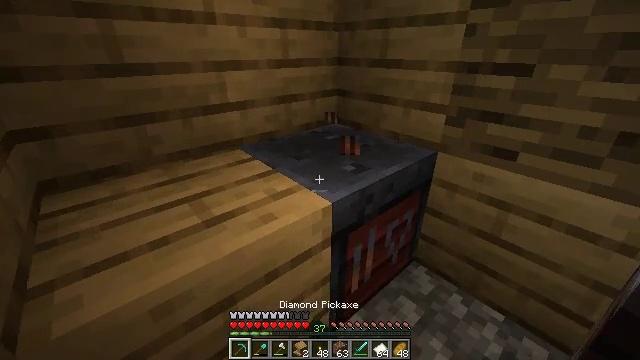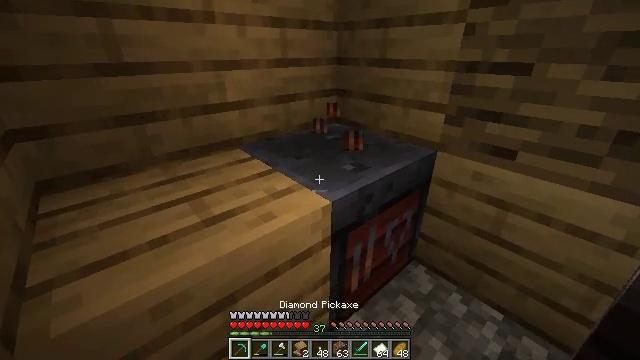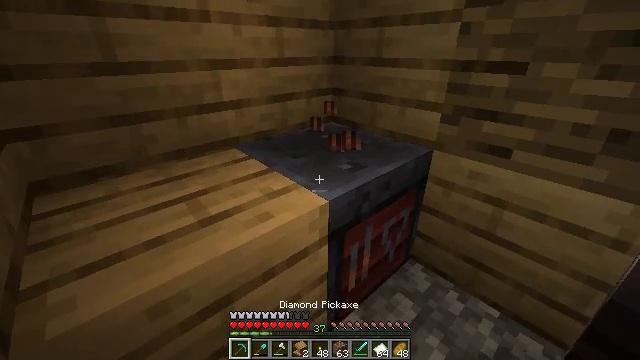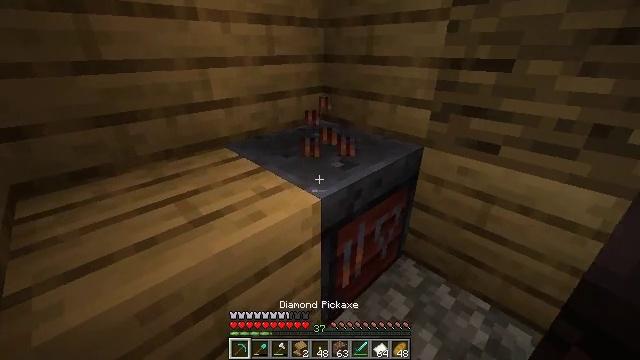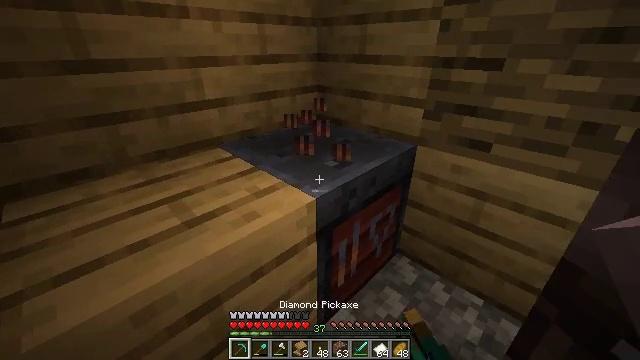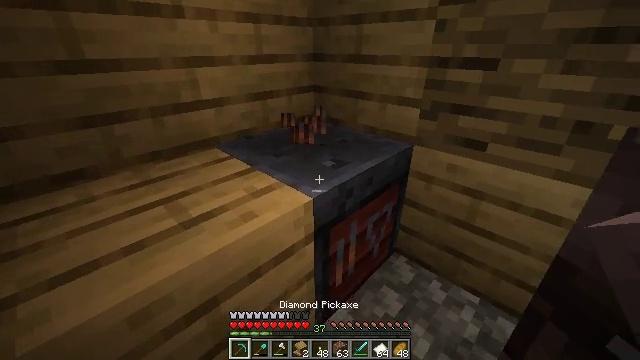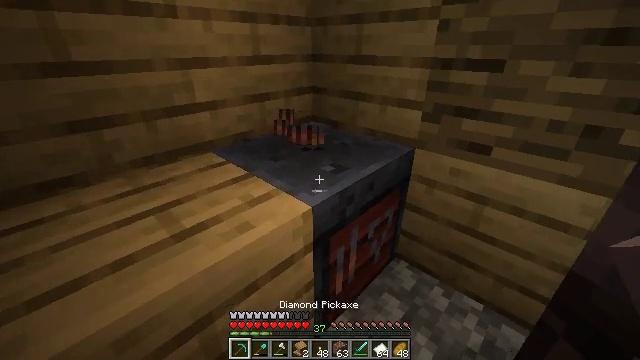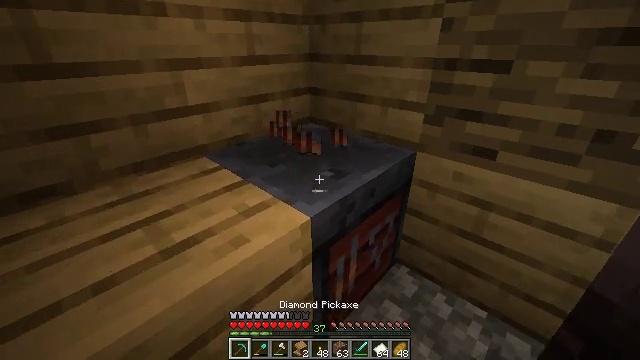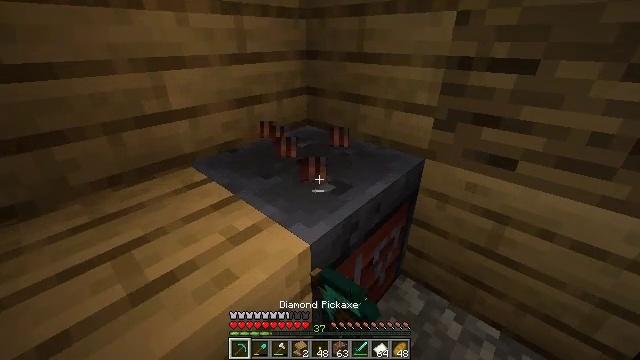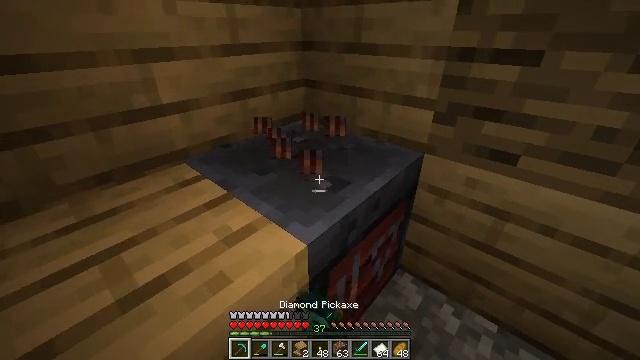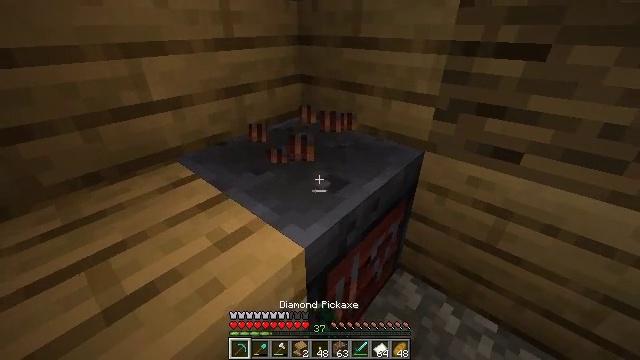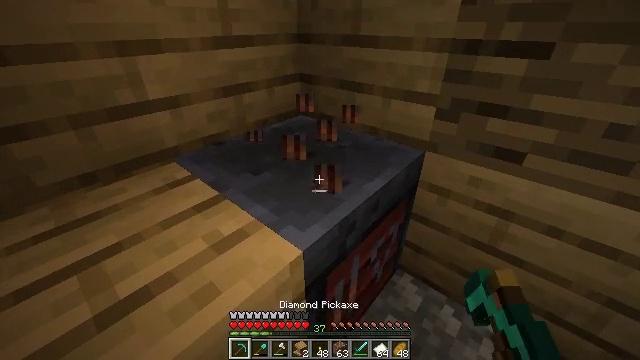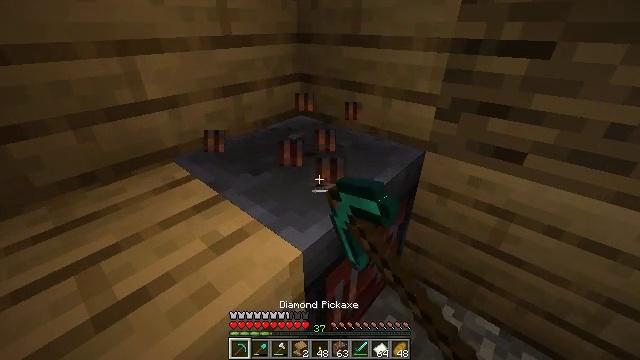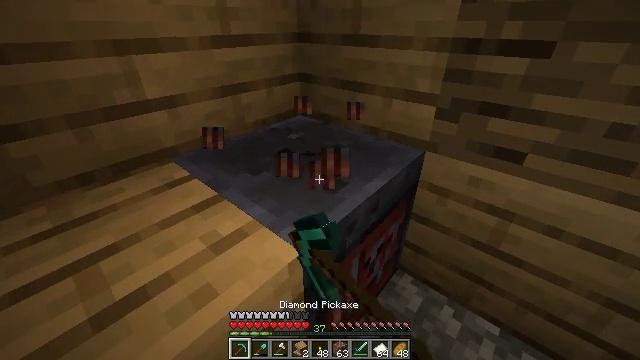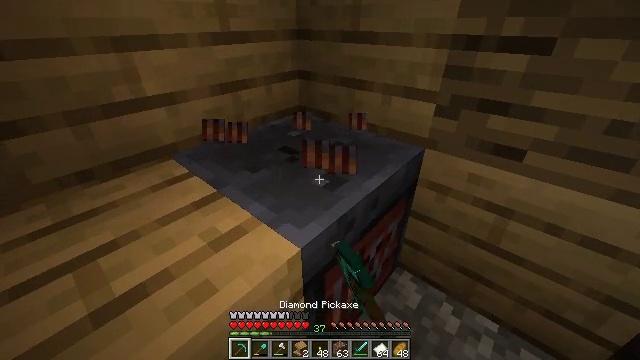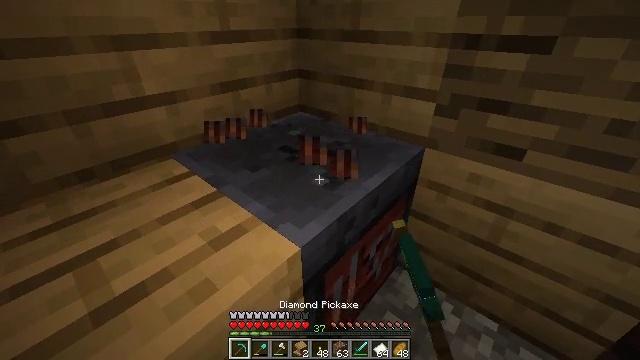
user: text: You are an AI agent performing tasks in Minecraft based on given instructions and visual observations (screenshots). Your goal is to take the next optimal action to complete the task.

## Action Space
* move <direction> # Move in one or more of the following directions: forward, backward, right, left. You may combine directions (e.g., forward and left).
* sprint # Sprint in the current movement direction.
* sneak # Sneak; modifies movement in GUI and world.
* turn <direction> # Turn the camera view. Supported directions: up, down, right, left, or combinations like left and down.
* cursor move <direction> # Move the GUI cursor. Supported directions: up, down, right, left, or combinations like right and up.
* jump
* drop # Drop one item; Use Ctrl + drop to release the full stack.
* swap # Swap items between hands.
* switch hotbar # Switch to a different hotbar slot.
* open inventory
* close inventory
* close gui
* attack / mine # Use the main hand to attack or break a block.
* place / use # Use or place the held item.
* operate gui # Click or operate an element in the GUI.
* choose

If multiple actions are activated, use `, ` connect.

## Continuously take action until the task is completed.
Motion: motion action
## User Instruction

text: Gather the smithing table into your inventory.
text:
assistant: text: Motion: attack / mine
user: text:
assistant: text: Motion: attack / mine
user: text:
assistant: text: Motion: turn right, attack / mine
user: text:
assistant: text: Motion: turn right, attack / mine
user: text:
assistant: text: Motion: attack / mine
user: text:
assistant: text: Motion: move forward, attack / mine
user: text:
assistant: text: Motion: move forward, attack / mine
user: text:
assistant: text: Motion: attack / mine
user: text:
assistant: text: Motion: turn down, attack / mine
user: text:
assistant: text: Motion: attack / mine
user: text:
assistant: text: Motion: attack / mine
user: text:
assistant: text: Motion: attack / mine
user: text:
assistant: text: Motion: attack / mine
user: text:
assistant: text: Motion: attack / mine
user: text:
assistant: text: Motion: attack / mine
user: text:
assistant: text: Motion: attack / mine
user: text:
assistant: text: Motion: attack / mine
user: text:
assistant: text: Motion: attack / mine
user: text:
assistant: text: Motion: attack / mine, switch to hotbar 3
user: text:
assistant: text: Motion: attack / mine, switch to hotbar 3
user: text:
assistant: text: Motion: attack / mine, switch to hotbar 3
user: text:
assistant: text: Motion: attack / mine
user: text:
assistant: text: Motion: attack / mine
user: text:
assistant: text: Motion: attack / mine
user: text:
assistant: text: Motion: attack / mine
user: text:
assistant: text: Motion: attack / mine
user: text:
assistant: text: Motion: attack / mine
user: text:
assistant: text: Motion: attack / mine
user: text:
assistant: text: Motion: attack / mine
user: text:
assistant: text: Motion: attack / mine